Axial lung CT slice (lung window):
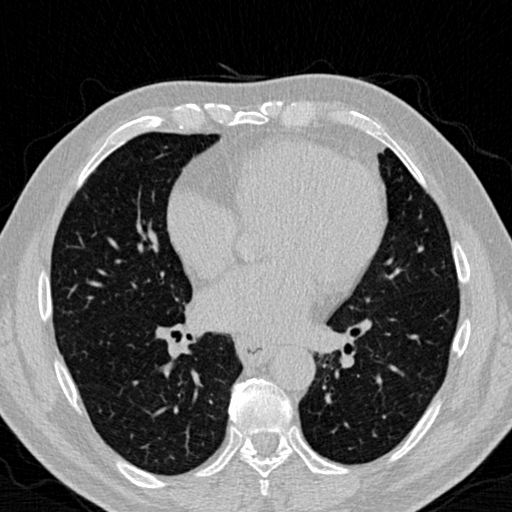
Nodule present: no